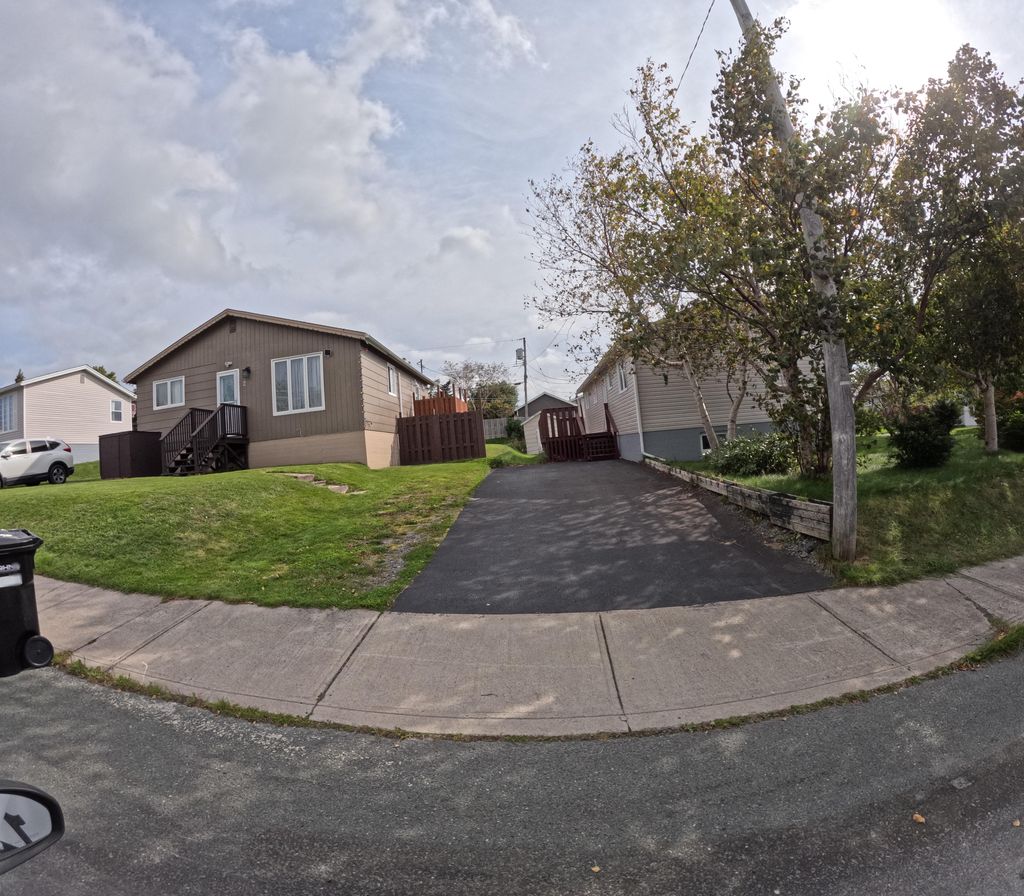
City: st_johns